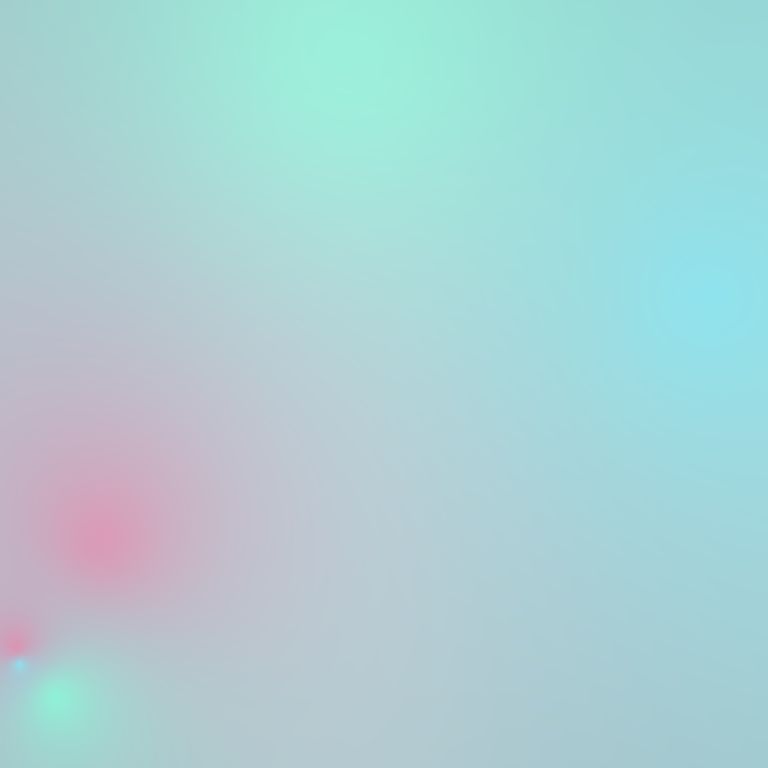
Abstract light effect, smooth gradient from soft teal to gentle pink, serene atmosphere, diffuse glow, no room, no furniture, no objects.